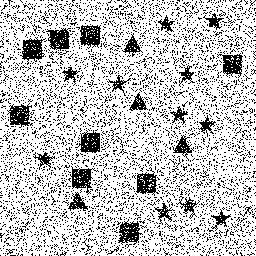
Squares: 9
Triangles: 4
Stars: 11
Total shapes: 24